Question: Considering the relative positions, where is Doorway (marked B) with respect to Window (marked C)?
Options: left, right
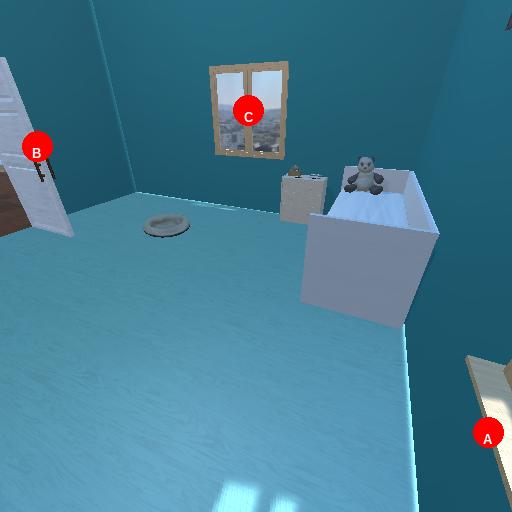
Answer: left